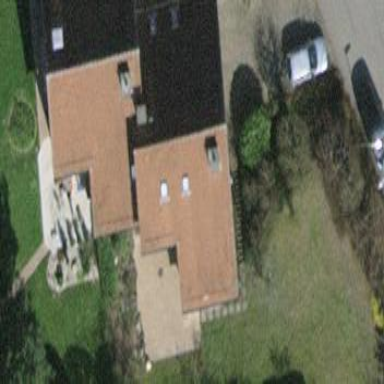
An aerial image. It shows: Semi-detached house with gabled roof.